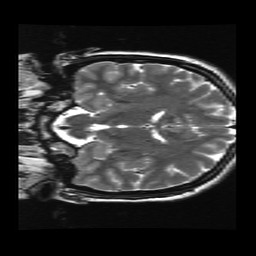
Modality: T2w
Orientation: coronal
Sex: female
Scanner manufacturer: ge
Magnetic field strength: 3 T
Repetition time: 5 s
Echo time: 0.1017 s